The image is an STFT spectrogram (time versus frequency) of a rolling-element bearing's vibration signal. What is the most likely bearing condition (normal, inner_race, outer_race, ball)?
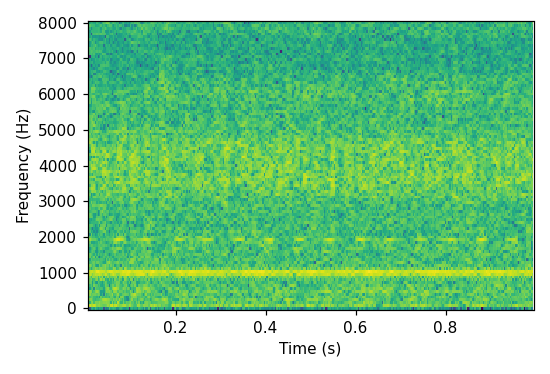
Answer: normal